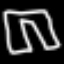
Label: pants